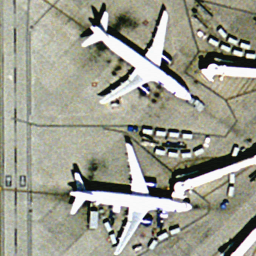
Label: airplane